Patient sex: F
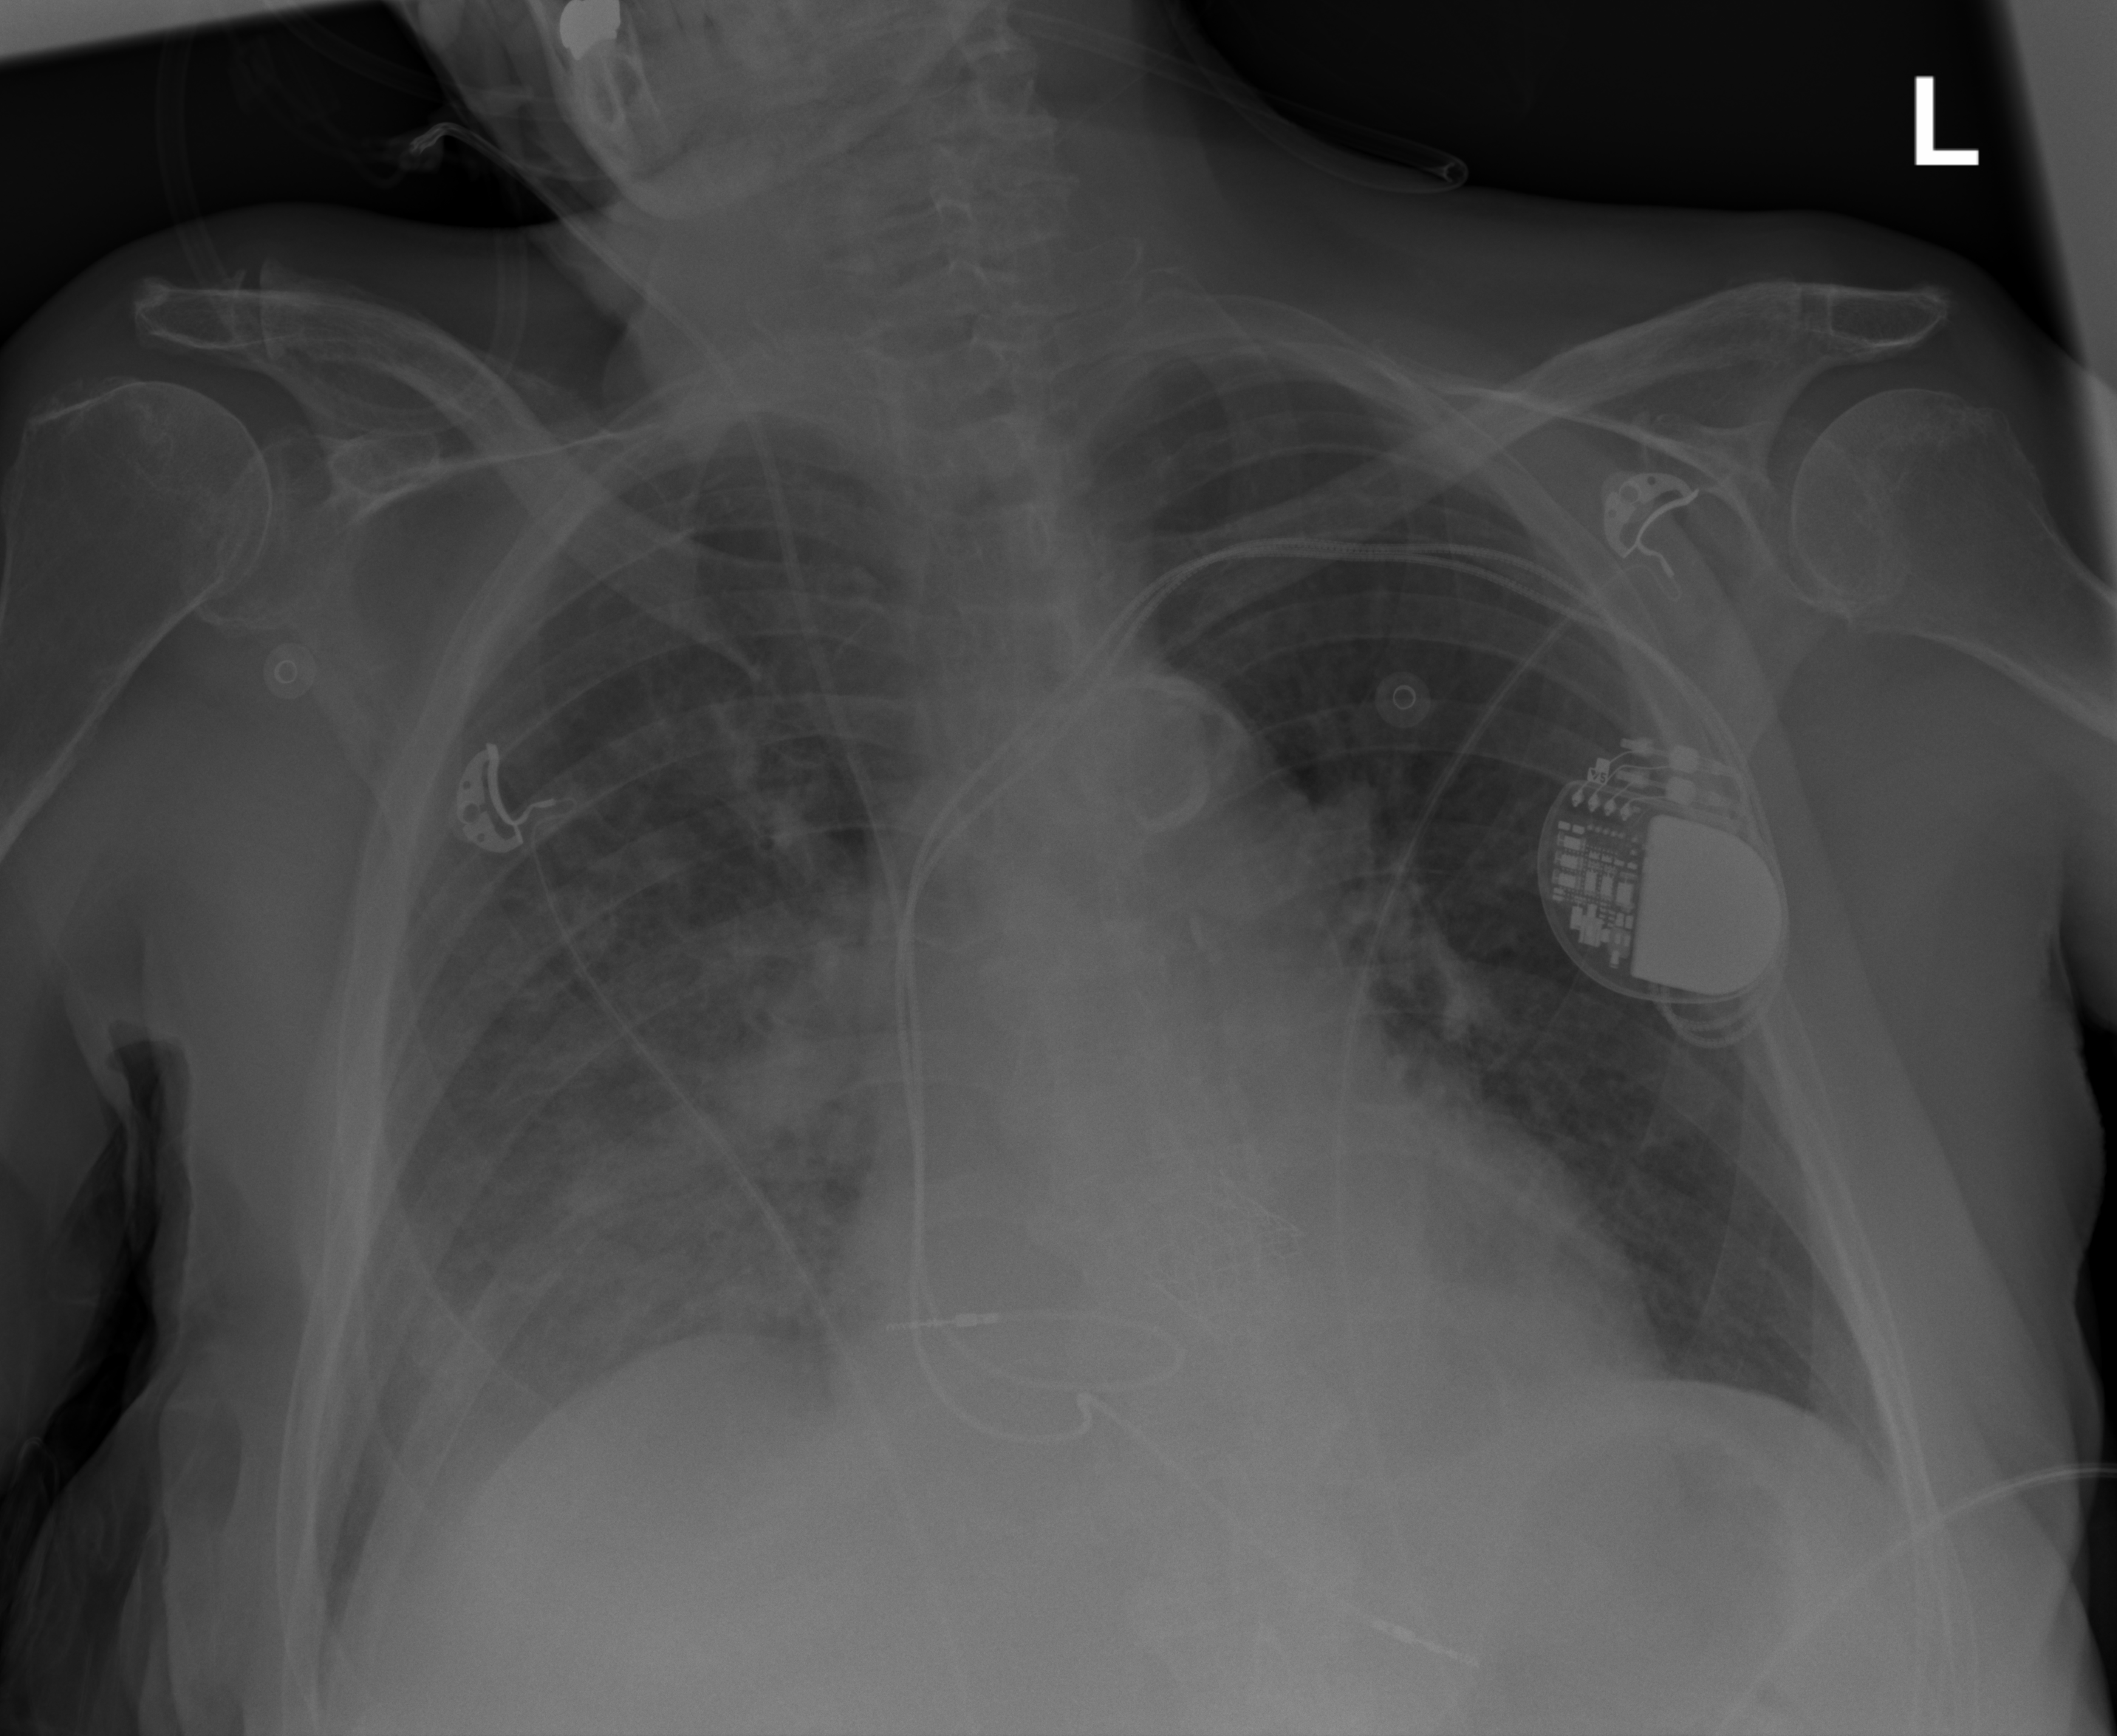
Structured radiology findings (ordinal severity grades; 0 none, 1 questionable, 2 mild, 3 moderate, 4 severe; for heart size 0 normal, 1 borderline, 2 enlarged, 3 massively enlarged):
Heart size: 1
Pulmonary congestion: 0
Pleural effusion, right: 2
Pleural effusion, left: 1
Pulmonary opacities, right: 2
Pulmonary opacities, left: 0
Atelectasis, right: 2
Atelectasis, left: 0